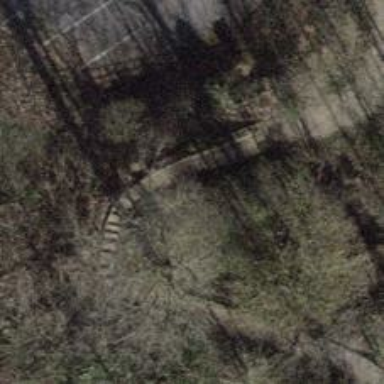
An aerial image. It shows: Gravel steps.